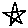
Label: star